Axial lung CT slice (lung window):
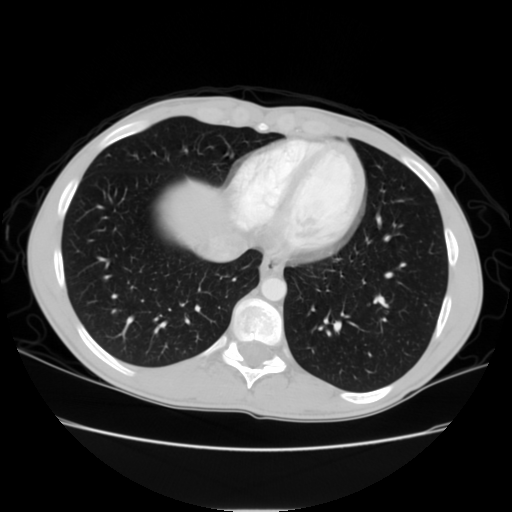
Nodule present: no